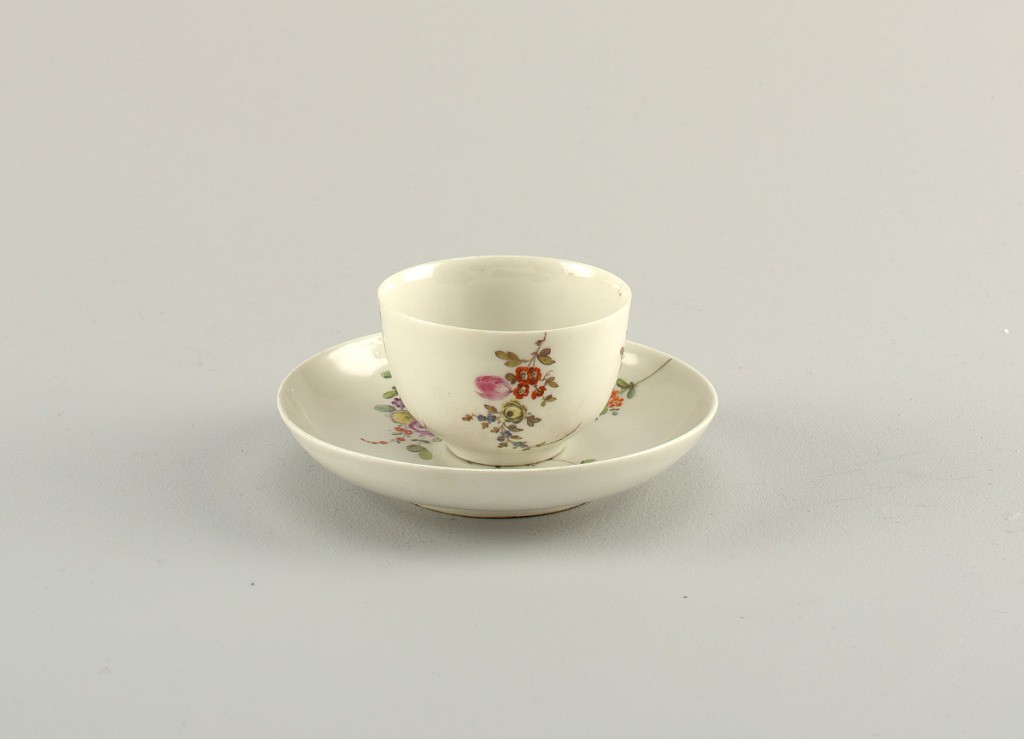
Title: Tea Bowl and Saucer
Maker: Zurich Pottery and Porcelain Factory, Swiss, established 1763
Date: ca. 1775
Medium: porcelain (possibly soft paste), vitreous enamel
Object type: tea bowl and saucer
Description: Cup has no handle; slight cylindrical base. Saucer curved. Both decorated with four sprays of flowers, on a grayish body.